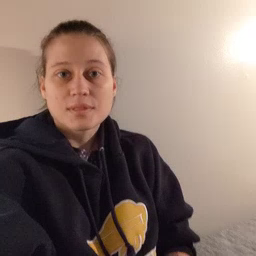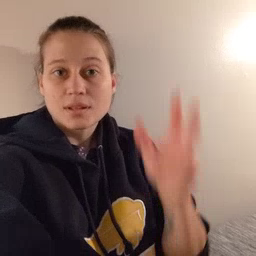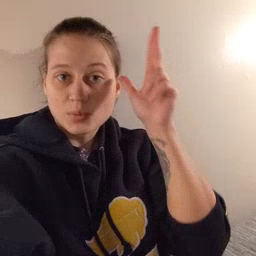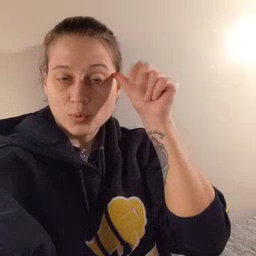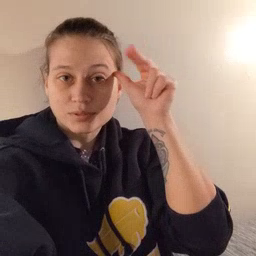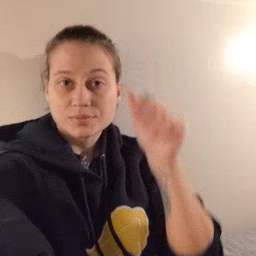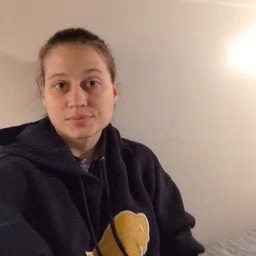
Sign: horse